Question: I want to serialize a valid xml with an XmlSerializer. But I got this error message:
"There was an error reflecting property 'Descriptions'. ---> System.InvalidOperationException: The top XML element 'Description' from namespace 'ddi:reusable:3_2_dev' references distinct types System.Collections.Generic.List'1[Opit.Rogatus.DdiObjects.DdiContent] and Opit.Rogatus.DdiObjects.DdiContent. Use XML attributes to specify another XML name or namespace for the element or types.."
I have this class that needs to be serialized. And there is a property Descriptions which marked for the serializer to rename it to Description. But since there is another Description apparently in the reusable namespace I got an error.
xsd for category:
'''
<xs:complexType name="CategoryType">
<xs:annotation>
<xs:documentation>A description of a particular category or response. OECD Glossary of Statistical Terms: Generic term for items at any level within a classification, typically tabulation categories, sections, subsections, divisions, subdivisions, groups, subgroups, classes and subclasses.</xs:documentation>
</xs:annotation>
<xs:complexContent>
<xs:extension base="r:VersionableType">
<xs:sequence>
<xs:element ref="CategoryName" minOccurs="0" maxOccurs="unbounded"/>
<xs:element ref="r:Label" minOccurs="0" maxOccurs="unbounded">
<xs:annotation>
<xs:documentation>A display label for the category.</xs:documentation>
</xs:annotation>
</xs:element>
<xs:element ref="r:Description" minOccurs="0">
<xs:annotation>
<xs:documentation>Description/definition of the category. Note that comparison of categories is determined by the Definition rather than the Label. For example, while the Definition of a Chemist in London and a Pharmacist in New York is the same and comparable, the definitions of Chemist in each location differ significantly and are NOT comparable</xs:documentation>
</xs:annotation>
</xs:element>
<xs:element ref="r:ConceptReference" minOccurs="0">
<xs:annotation>
<xs:documentation>Reference to a defining concept.</xs:documentation>
</xs:annotation>
</xs:element>
<xs:element ref="Generation" minOccurs="0">
<xs:annotation>
<xs:documentation>Generation/derivation details of the category.</xs:documentation>
</xs:annotation>
</xs:element>
</xs:sequence>
<xs:attribute name="missing" type="xs:boolean" use="optional">
<xs:annotation>
<xs:documentation>Indicates if the category contains missing data or not.</xs:documentation>
</xs:annotation>
</xs:attribute>
</xs:extension>
</xs:complexContent>
'''
'''
[XmlRoot(ElementName = "Category", Namespace = LogicalProductNamespace)]
public class DdiCategory : AbstractVersionable
{
[XmlElement(ElementName = "CategoryName")]
public List<DdiName> CategoryNames { get; set; }
[XmlArray(ElementName = "Description", Namespace = ReusableNamespace)]
[XmlArrayItem(ElementName = "Content", IsNullable = false)]
public List<DdiContent> Descriptions { get; set; }
[XmlAttribute(AttributeName = "missing")]
public bool Missing { get; set; }
public DdiCategory()
{
Type = DomainObjectType.Category;
Descriptions = new List<DdiContent>();
}
}
'''
Reusable namespace:

Obviously a problem is the ambiguity with the two descriptions. I tried to figure it out how could I solve it with xml attributes but so far no luck.
If anybody have an idea please feel free to share =)
Cheers!
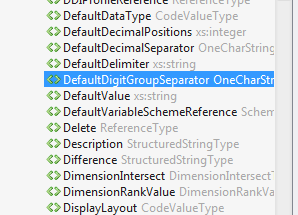
Answer: I managed to figure it out. The problem was in DdiCategory class the description property had a wrong type. That type should be StructuredStringType and not DdiContent. After this I could eliminate the xml attributes.